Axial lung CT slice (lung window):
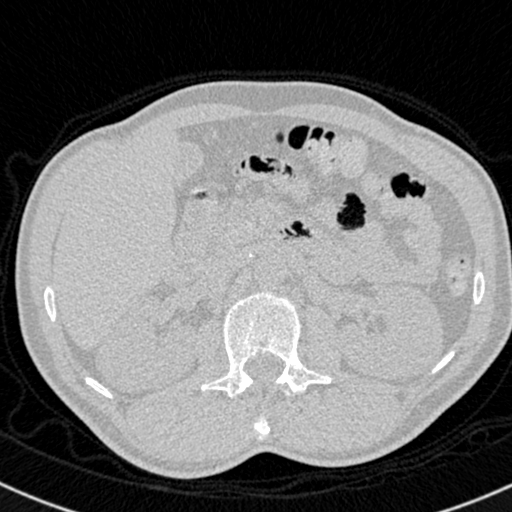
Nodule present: no